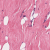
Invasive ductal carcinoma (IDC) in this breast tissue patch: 0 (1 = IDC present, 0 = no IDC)